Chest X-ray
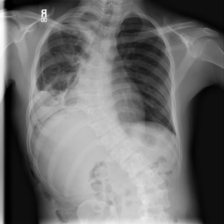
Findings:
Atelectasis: negative
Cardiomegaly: negative
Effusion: negative
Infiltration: negative
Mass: negative
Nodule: negative
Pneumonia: negative
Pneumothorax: positive
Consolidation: negative
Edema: negative
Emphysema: negative
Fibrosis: negative
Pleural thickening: negative
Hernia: negative